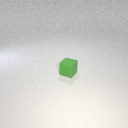
small green rubber cube